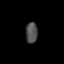
Tissue: prostate
Cell type: Myeloid cells
Senescence score: 0.273
Nuclear area (px): 240
Mean DAPI intensity: 79.375